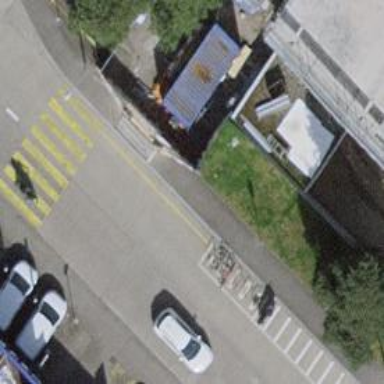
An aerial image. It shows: Bicycle parking area.